Brain MRI, t2w sequence, axial 2D slice.
Patient: age 33, sex F, weight 78 kg, height 1.78 m
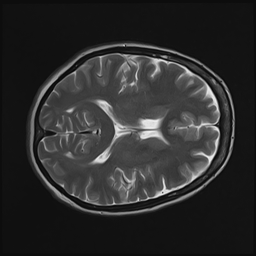